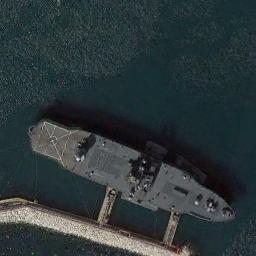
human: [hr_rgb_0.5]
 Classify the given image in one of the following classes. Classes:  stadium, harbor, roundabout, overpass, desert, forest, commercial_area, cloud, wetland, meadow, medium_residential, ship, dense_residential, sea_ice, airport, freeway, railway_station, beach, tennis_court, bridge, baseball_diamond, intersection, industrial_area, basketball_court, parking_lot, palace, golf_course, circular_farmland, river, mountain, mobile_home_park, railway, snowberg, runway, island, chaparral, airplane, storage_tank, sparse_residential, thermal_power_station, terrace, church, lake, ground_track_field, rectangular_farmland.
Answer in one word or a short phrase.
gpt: ship